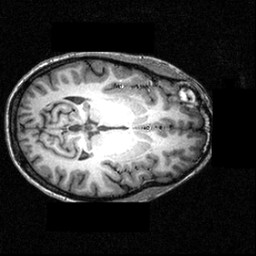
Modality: T1w
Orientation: axial
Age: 23
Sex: female
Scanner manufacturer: siemens
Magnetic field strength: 3.951 T
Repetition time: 1.5 s
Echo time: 0.00335 s